Question: I am trying to embed a hyperlink in a HoverTool tooltip for a Bokeh graph.
I am able to attach the hyperlink by writing it in HTML and using this as the tooltip, however the link is not clickable when it pops up on the graph.
Is there a way to attach a clickable link into a bokeh tooltip?
Example code below:
'''
from bokeh.plotting import ColumnDataSource, figure, show
source = ColumnDataSource(data=dict(
x=[1, 2, 3],
top=[3, 8, 5]))
html_tooltips = """
<div>
<a href="https://xkcd.com/353/">
Come Fly With Me!
</a>
</div>"""
plot = figure(
plot_height = 500,
plot_width = 700,
tooltips=html_tooltips)
plot.vbar(
source=source,
x='x',
top='top')
show(plot)
'''
Example Plot Here:

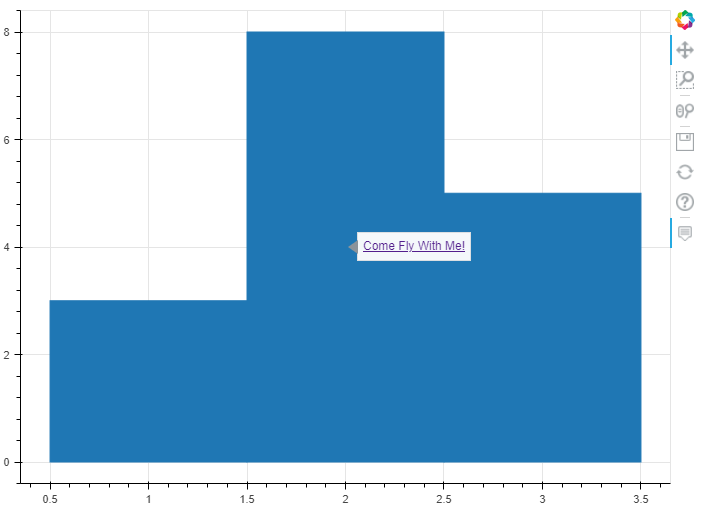
Answer: You can, technically, but it is completely useless. The tooltip follows next to the mouse at all times, so there is not way to click on a link inside the tooltip. Your best bet would be to add a 'TapTool' configured with an <URL> so that the glyph under the tooltip can be clicked to open a URL.